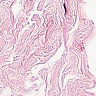
Metastatic tissue present: no